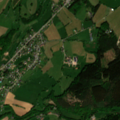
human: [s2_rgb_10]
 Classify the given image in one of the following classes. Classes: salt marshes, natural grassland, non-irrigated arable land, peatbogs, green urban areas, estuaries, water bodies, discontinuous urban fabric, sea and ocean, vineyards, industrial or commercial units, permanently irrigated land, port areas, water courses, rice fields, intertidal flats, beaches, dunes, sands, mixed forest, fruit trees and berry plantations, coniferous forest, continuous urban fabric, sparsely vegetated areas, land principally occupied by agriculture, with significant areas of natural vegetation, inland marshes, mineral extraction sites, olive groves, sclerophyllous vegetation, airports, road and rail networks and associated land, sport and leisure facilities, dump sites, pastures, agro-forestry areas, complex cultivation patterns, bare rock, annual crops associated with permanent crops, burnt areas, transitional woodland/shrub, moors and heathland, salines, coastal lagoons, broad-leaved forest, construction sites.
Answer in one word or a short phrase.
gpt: discontinuous urban fabric, pastures, land principally occupied by agriculture, with significant areas of natural vegetation, mixed forest